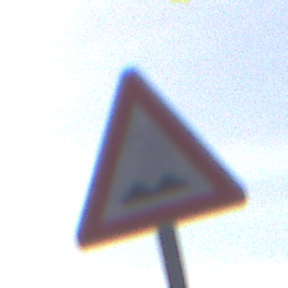
Verkehrszeichen: UnebeneFahrbahn
Umgebung: Outdoor, RoadRail
Tageszeit: MorningAfternoon
Wetter: PartlyCloudy
Licht: Natural
Jahreszeit: NotSpecified
Kontrast: HighContrast